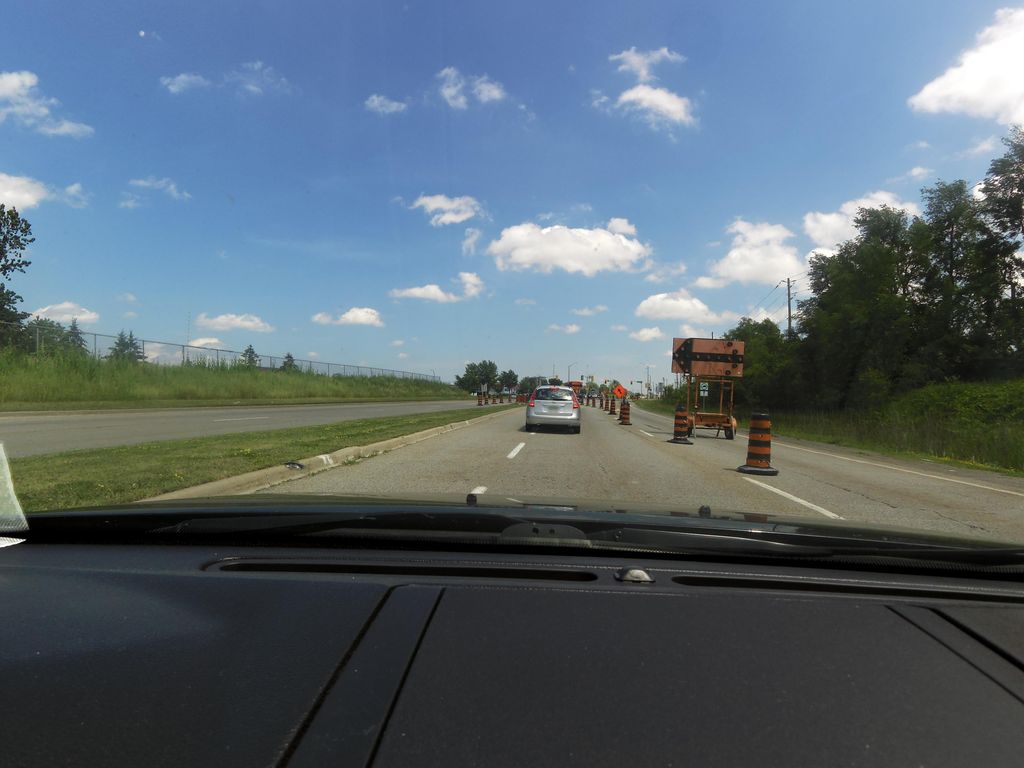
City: hamilton